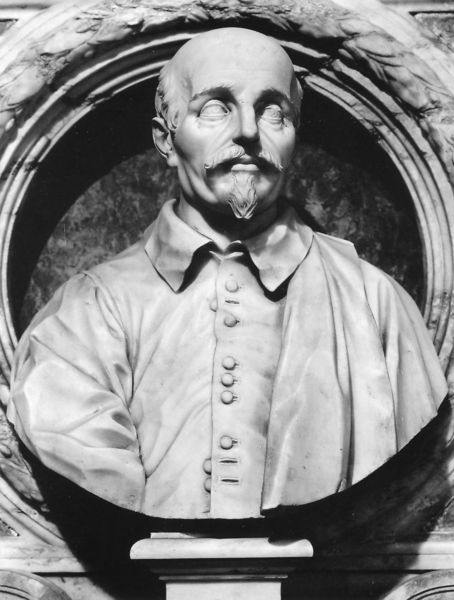
Titel: Büste des Girolamo Aleandro
Künstler: Giuseppe Giorgetti
Standort: Rom, S. Lorenzo fuori le mura (EU - I - Latium)
Schlagwörter: mann, weiß, marmor, nase, ohr, schwarz, bart, augen, kragen, mensch, sockel, portrait, figur, geistlicher, mantel, kreis, rund, skulptur, detail, büste, glatze, knöpfe, eisen, kranz, lorbeerkranz, halbglatze, gruselig, postament, knopflöcher, porträtbüste